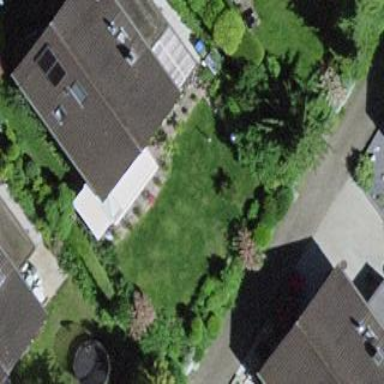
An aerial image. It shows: Simple house.